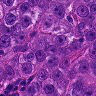
Metastatic tissue present: yes